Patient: sex M, age 30
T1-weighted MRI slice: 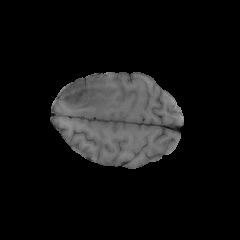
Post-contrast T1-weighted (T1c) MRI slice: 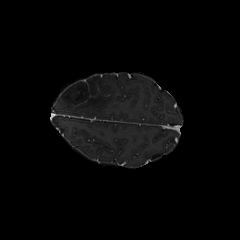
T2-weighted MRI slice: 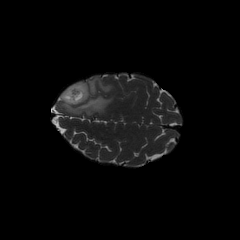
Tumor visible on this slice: yes
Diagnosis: Astrocytoma, IDH-mutant
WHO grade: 3